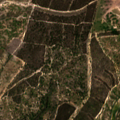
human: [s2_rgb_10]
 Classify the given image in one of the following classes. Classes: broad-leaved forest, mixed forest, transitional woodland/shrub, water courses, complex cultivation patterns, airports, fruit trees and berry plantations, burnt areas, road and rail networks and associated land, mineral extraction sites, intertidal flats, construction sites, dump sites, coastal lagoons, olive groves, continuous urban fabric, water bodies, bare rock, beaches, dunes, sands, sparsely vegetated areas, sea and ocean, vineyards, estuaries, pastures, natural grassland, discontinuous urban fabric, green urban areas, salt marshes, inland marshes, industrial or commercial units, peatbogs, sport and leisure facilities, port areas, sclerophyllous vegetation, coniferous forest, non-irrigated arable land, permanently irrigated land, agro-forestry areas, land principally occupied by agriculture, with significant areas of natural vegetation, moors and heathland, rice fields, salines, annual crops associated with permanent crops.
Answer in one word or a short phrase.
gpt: annual crops associated with permanent crops, broad-leaved forest, mixed forest